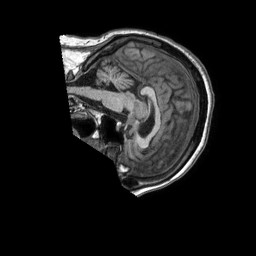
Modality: T1w
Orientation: sagittal
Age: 62
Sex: female
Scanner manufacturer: philips
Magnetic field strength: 1.5 T
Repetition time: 0.007049 s
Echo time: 0.003181 s